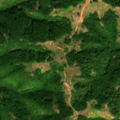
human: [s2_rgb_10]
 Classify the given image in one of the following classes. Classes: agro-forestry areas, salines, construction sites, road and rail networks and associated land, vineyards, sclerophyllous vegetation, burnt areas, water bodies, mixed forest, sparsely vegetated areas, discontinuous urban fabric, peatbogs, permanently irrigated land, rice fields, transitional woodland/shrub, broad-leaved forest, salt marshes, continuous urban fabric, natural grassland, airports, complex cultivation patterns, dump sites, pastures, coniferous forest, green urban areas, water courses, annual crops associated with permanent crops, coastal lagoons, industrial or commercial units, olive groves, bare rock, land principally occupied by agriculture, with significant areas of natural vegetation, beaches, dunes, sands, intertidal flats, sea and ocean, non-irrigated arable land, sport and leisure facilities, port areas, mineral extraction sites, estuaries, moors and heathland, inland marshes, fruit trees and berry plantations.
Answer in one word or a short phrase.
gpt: pastures, broad-leaved forest, natural grassland